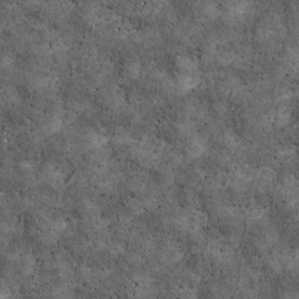
Label: non_frost